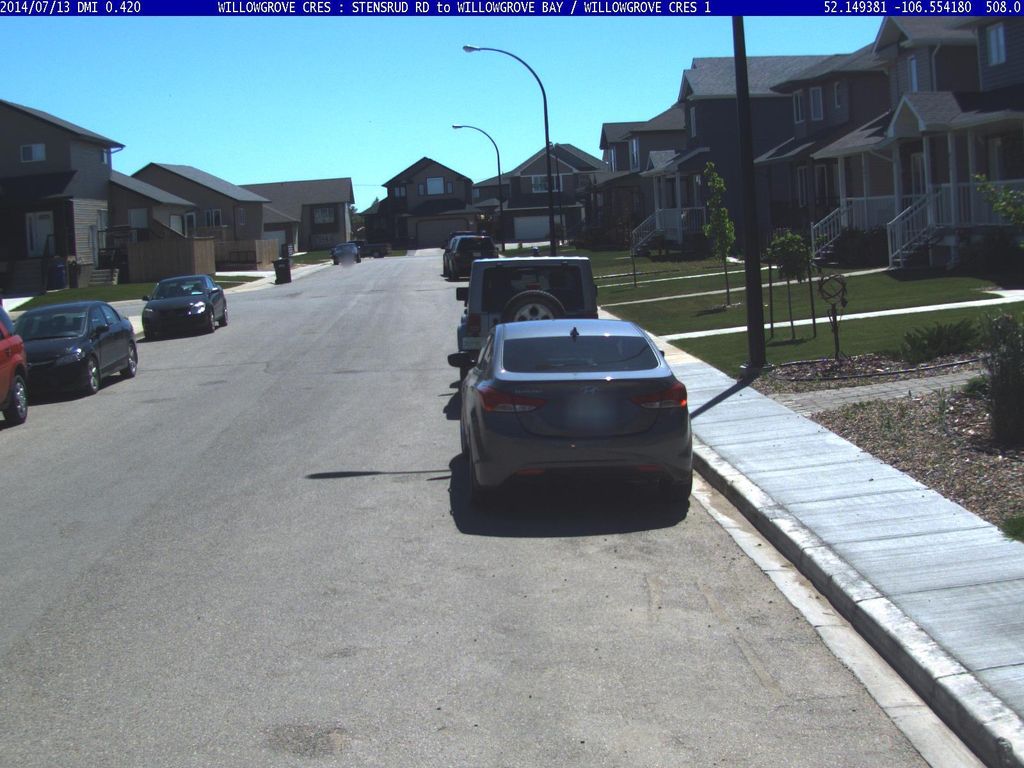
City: saskatoon